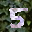
Label: 5